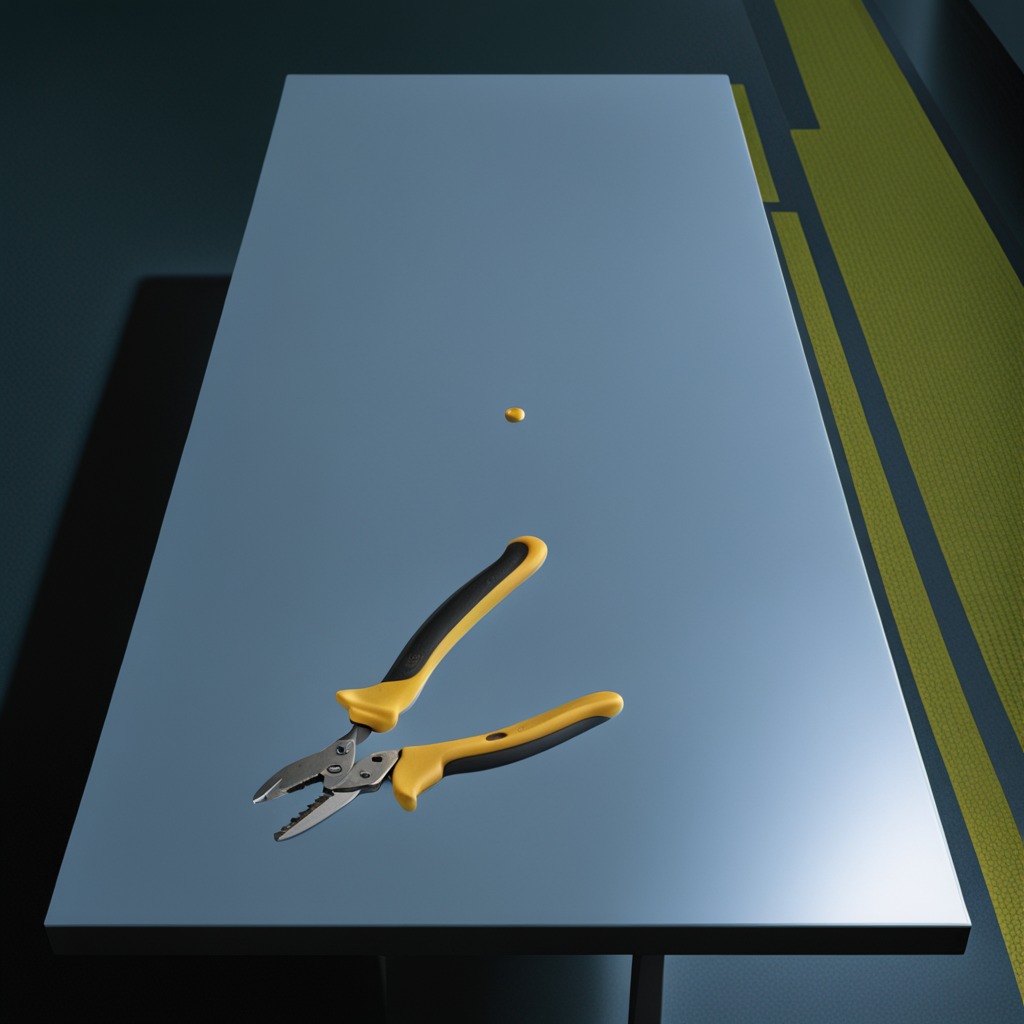
A plier is lying on the table.